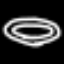
Label: donut